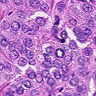
Metastatic tissue present: yes